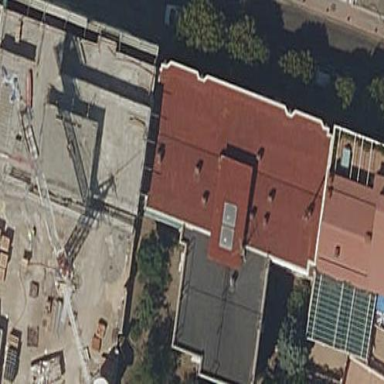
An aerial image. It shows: Building.